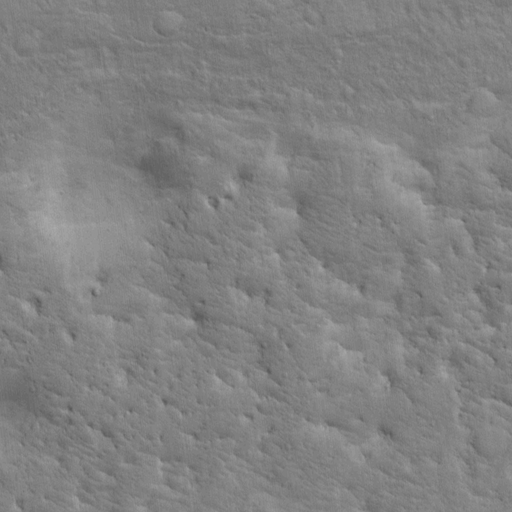
Classes present: Background, Cone